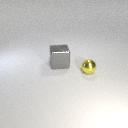
large gray metal cube to the left of small yellow metal sphere